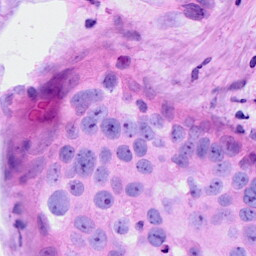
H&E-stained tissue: Breast